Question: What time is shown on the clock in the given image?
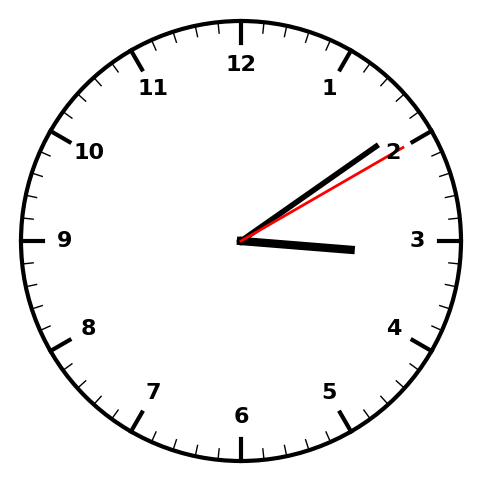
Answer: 03:09:10